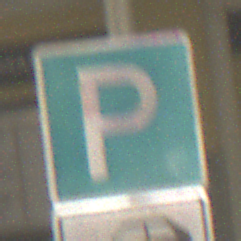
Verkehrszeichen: Parken
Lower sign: HinweisDurchSinnbild14
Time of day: MorningAfternoon
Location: Outdoor (Urban)
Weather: PartlyCloudy
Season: NotSpecified
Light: Natural